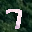
Label: 7